Question: This is a vertex shader I'm currently working with:
'''
attribute vec3 v_pos;
attribute vec4 v_color;
attribute vec2 v_uv;
attribute vec3 v_rotation; // [angle, x, y]
uniform mat4 modelview_mat;
uniform mat4 projection_mat;
varying vec4 frag_color;
varying vec2 uv_vec;
varying mat4 v_rotationMatrix;
void main (void) {
float cos = cos(v_rotation[0]);
float sin = sin(v_rotation[0]);
mat2 trans_rotate = mat2(
cos, -sin,
sin, cos
);
vec2 rotated = trans_rotate * vec2(v_pos[0] - v_rotation[1], v_pos[1] - v_rotation[2]);
gl_Position = projection_mat * modelview_mat * vec4(rotated[0] + v_rotation[1], rotated[1] + v_rotation[2], 1.0, 1.0);
gl_Position[2] = 1.0 - v_pos[2] / 100.0; // Arbitrary maximum depth for this shader.
frag_color = vec4(gl_Position[2], 0.0, 1.0, 1.0); // <----------- !!
uv_vec = v_uv;
}
'''
and the fragment:
'''
varying vec4 frag_color;
varying vec2 uv_vec;
uniform sampler2D tex;
void main (void){
vec4 color = texture2D(tex, uv_vec) * frag_color;
gl_FragColor = color;
}
'''
Notice how I'm manually setting the Z index of the gl_Position variable to be a bound value in the range 0.0 -> 1.0 (the upper bound is done in code; safe to say, not vertex has a z value < 0 or > 100).
It works... mostly. The problem is that when I render it, I get this:

That's not the correct depth sorting for these elements, which have z value respectively, of 15, 50 and 80, as you can see from the red value for each sprite.
The correct order to render in would be blue -> top, purple middle, and pink bottom; but instead these sprites are being rendered in .
ie. They are being drawn via:
'''
glDrawArrays() <--- Pink, first geometry batch
glDrawArrays() <--- Blue, second geometry batch
glDrawArrays() <--- Purple, thirds geometry batch
'''
What's going on?
Surely it irrelevant how many times I call gl draw functions before flushing; the depth testing should sort this all out right?
Do you have to manually invoke depth testing inside the fragment shader somehow?
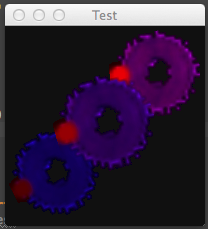
Answer: You say you're normalizing the output Z value into the range: - ?
It should really be the range: - . Given an orthographic projection, this means the clip-space Z should range from: - . You are only using half of your depth range, which reduces the resolving capability of the depth buffer significantly.
To make matters worse (and I am pretty sure this is where your actual problem comes from) it looks like you are inverting your depth buffer by giving the farthest points a value of and the nearest points . In actuality, corresponds to the near plane and corresponds to the far plane in OpenGL.
'''
gl_Position[2] = 1.0 - v_pos[2] / 100.0;
~~~~~~~~~~~~~~
// This needs to be changed, your depth is completely backwards.
gl_Position.z = 2.0 * (v_pos.z / 100.0) - 1.0;
~~~~~~~~~~~~~
// This should fix both the direction, and use the full depth range.
'''
However, it is worth mentioning that now the value of 'gl_Position[2]' or 'gl_Position.z' ranges from to which means it cannot be used as a visible color without some scaling and biasing:
'''
frag_color = vec4 (gl_Position.z * 0.5 + 0.5, 0.0, 1.0, 1.0); // <----------- !!
'''
On a final note, I have been discussing this entire time, not window coordinates. In window coordinates the default depth range is 0.0 = near, 1.0 = far; this may have been the source of some confusion. Understand that window coordinates ('gl_FragCoord') are not pertinent to the calculations in the vertex shader.
### You can use this in your fragment shader to test if your depth range is setup correctly:
'''
vec4 color = texture2D(tex, uv_vec) * vec4 (gl_FragCoord.z, frag_color.yzw);
'''
It should produce the same results as:
'''
vec4 color = texture2D(tex, uv_vec) * frag_color;
'''